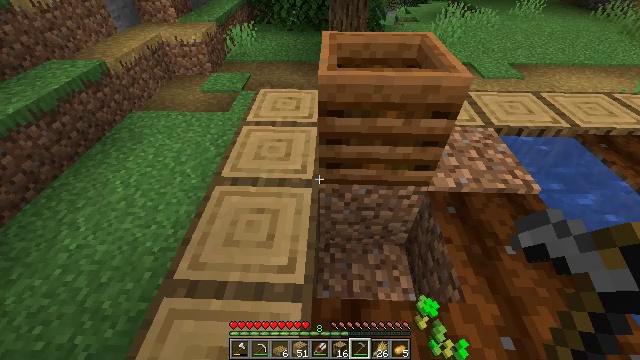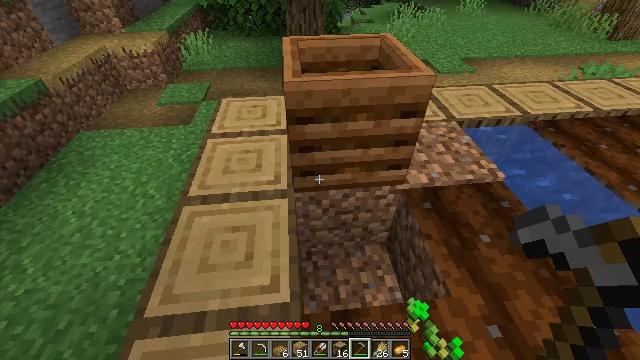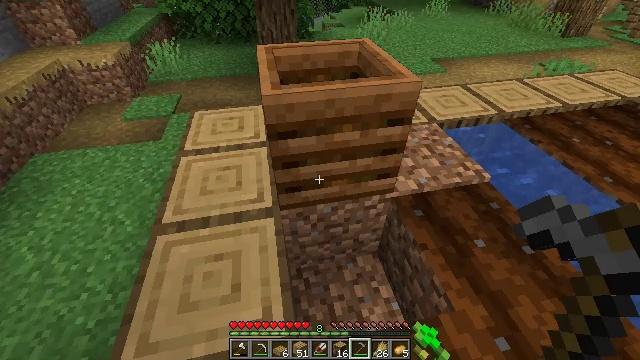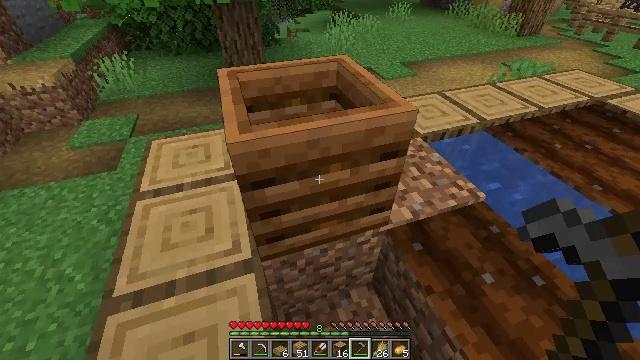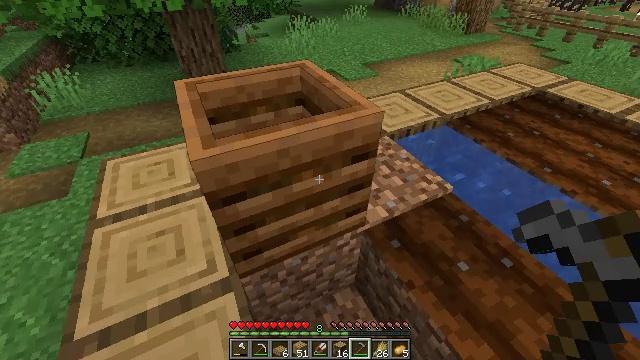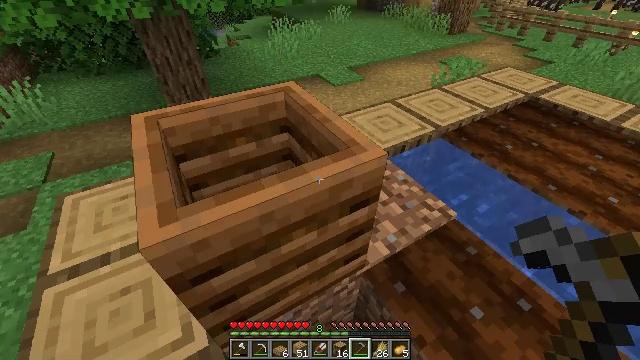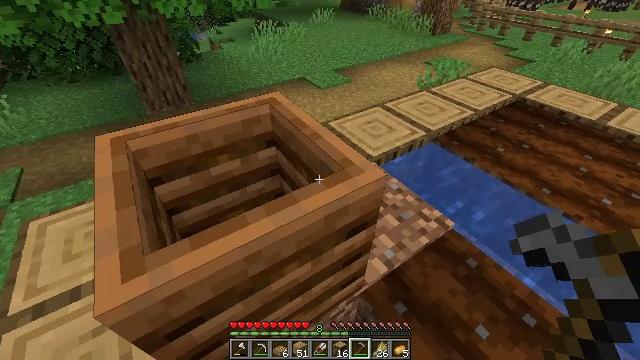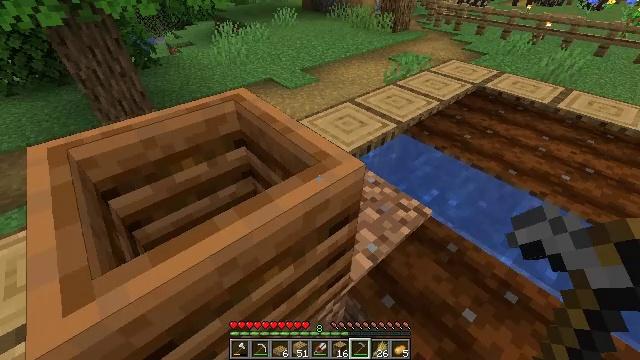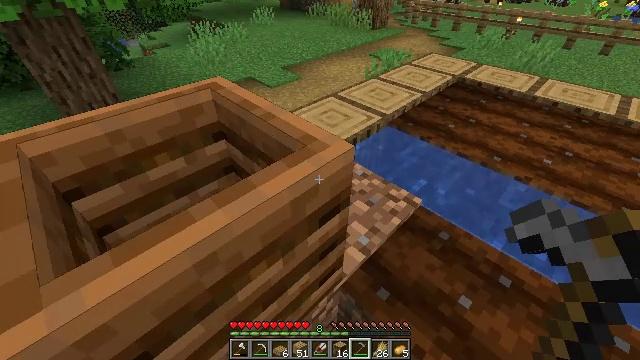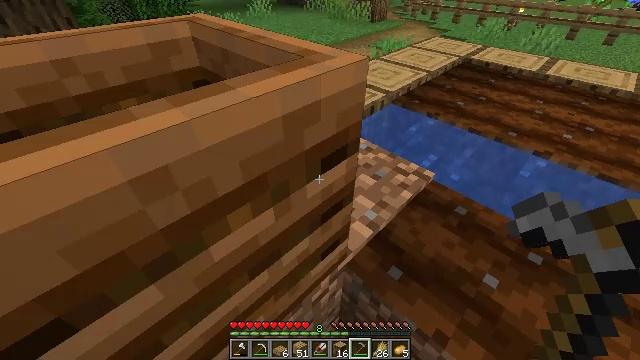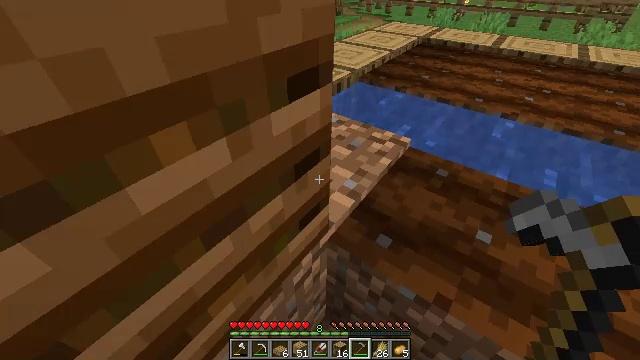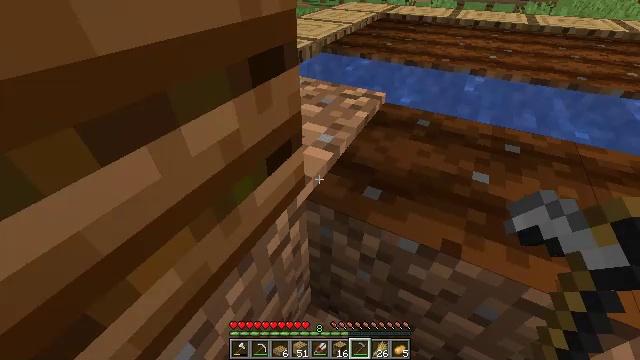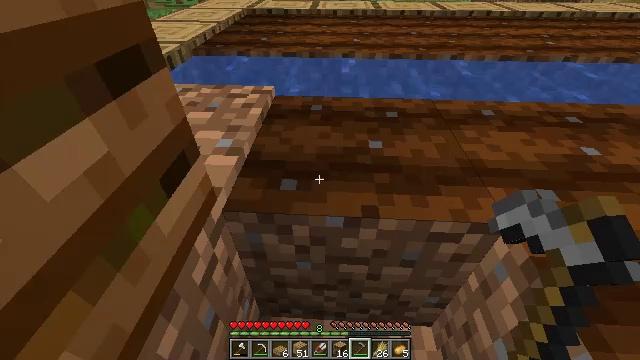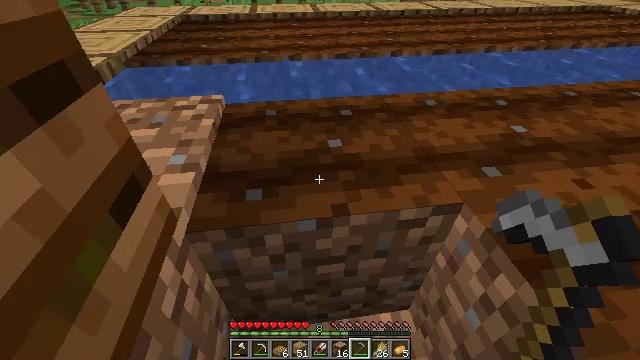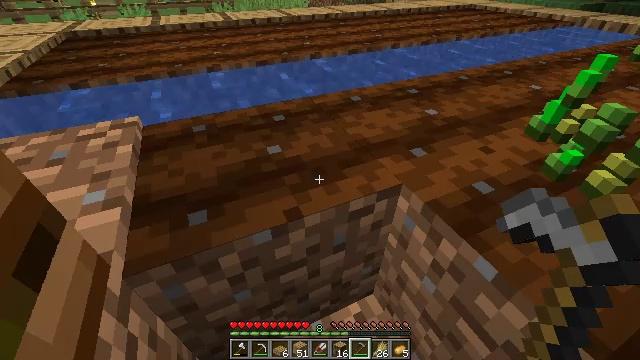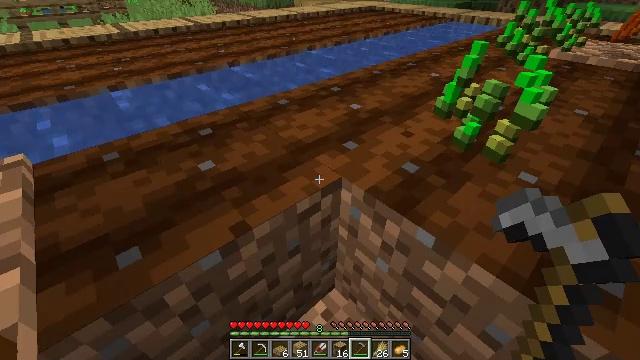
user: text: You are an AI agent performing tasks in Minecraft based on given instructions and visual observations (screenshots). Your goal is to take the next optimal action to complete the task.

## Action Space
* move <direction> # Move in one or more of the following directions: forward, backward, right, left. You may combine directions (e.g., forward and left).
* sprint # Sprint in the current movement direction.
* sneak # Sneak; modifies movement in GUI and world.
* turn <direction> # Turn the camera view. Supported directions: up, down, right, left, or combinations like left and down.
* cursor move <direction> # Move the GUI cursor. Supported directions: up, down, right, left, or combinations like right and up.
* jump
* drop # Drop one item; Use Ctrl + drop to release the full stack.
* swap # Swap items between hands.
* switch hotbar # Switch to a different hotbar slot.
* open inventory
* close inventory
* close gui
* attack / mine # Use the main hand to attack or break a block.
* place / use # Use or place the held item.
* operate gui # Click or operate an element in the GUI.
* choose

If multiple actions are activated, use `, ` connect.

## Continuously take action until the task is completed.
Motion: motion action
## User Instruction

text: Drop an oak log.
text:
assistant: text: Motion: move forward, turn right
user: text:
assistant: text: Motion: move forward, turn right
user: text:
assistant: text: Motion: move forward, turn right
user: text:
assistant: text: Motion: move forward, turn right
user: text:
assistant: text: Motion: move forward, turn right
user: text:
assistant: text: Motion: turn right
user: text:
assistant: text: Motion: turn right
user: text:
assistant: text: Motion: turn right
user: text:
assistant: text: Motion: no_op
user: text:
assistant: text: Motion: turn right
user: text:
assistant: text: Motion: turn right
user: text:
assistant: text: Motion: turn right
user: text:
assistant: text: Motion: turn right
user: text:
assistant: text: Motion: turn right and up
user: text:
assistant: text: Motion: turn right
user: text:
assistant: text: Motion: turn right
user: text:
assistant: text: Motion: turn right
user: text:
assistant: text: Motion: turn right
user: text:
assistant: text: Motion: turn right
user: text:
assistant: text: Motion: turn right
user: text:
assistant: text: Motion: turn right
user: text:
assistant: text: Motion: turn right
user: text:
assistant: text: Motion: no_op
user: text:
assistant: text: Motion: no_op
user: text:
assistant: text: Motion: no_op
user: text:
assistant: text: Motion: no_op
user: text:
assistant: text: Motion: turn right
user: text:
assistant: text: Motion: no_op
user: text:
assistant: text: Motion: no_op
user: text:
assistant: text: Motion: no_op